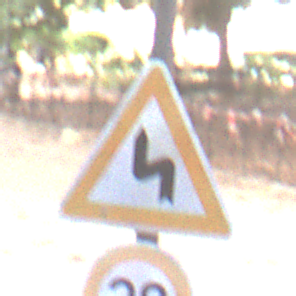
Verkehrszeichen: DoppelkurveZunaechstLinks
Zusatzzeichen unten: Geschwindigkeit30
Umgebung: Outdoor, Suburban
Tageszeit: MorningAfternoon
Wetter: PartlyCloudy
Licht: Natural
Jahreszeit: NotSpecified
Kontrast: LowContrast